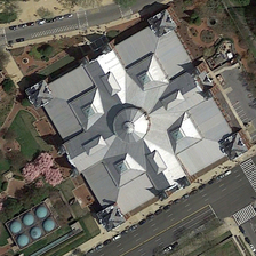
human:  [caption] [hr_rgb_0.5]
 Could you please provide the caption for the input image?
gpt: Next to the Grey Square Convention Center, there are six blue reservoirs.

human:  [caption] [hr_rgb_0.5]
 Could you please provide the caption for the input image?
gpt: Next to the gray square conference center, there are six blue oil tanks.

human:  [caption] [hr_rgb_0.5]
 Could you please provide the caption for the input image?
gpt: Next to a gray square conference center, there are six blue tanks.

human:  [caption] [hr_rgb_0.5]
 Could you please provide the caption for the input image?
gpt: The two-week gray square conference center has two gray paths.

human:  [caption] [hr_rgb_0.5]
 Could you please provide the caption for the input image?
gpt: Two weeks in the Grey Square Convention Center are two gray routes.